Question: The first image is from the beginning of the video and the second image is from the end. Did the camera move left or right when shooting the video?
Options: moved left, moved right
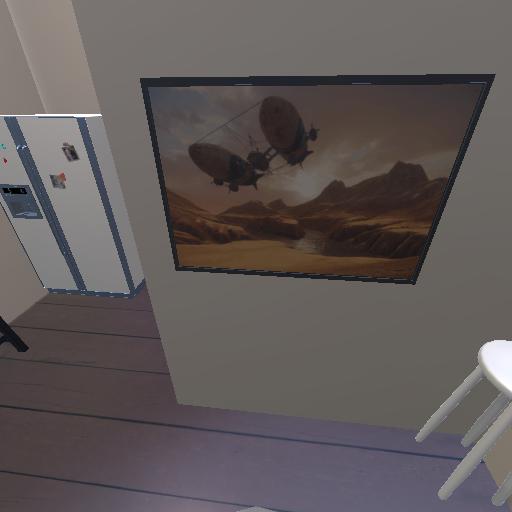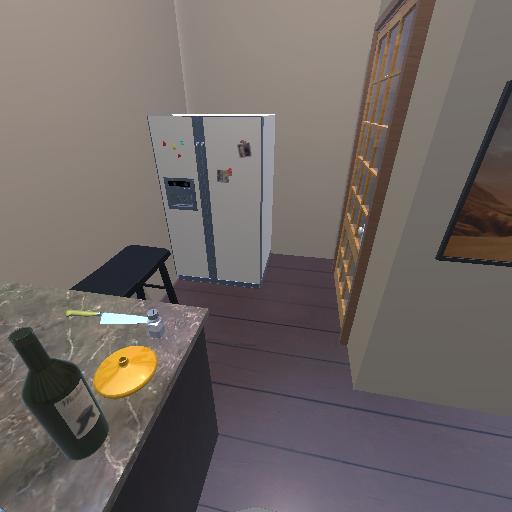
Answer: moved left